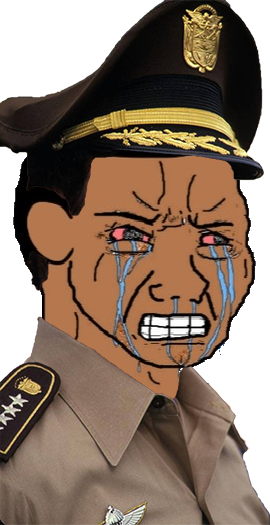
Label: 5_Crying_Wojak